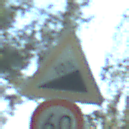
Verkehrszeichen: Steigung10
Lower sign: Geschwindigkeit60
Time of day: MorningAfternoon
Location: Outdoor (Nature)
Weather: Clear
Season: NotSpecified
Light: Natural